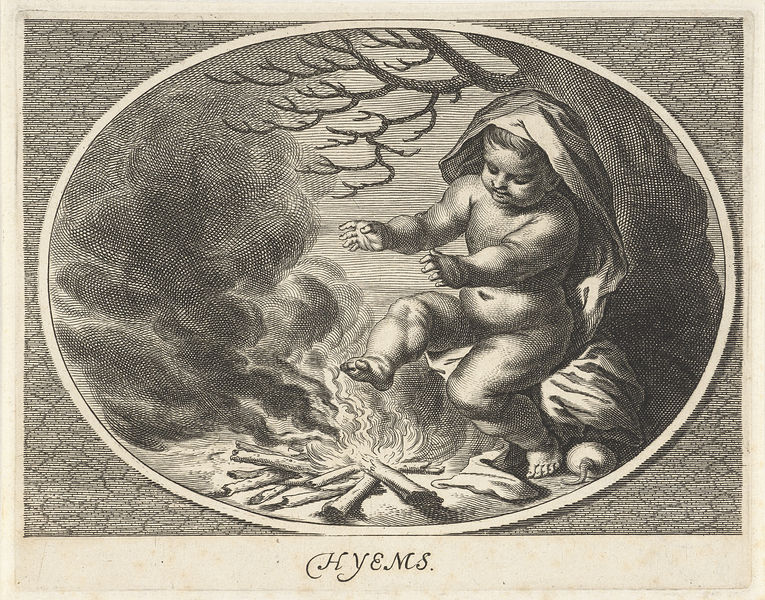
Titel: Winter in gedaante van kind dat zich warmt bij vuur
Künstler: Cornelis van (II) Dalen
Standort: Amsterdam
Institution: Rijksmuseum
Schlagwörter: white, black, painting, blanket, pattern, wood, smoke, angel, heaven, naked, nude, sky, tree, child, feet, winter, drawing, black and white, oval, etching, sketch, saint, smile, cherub, drape, jesus, foot, circle, cloth, fire, birch, branches, charcoal, baby, flames, carving, branch, kid, camp, text, firewood, burn, fat, warm, pumpkin, etch, gourd, crosshatch, smok, twigs, wrap, headwrap, warming, hyems, walking in fire, stomp, warmth, chyems, turnip, babyburn